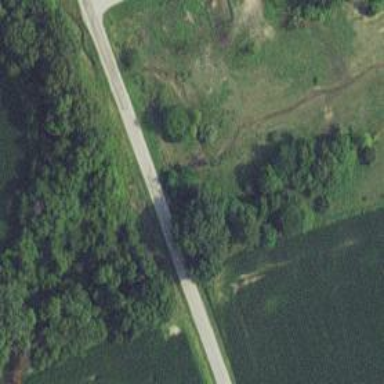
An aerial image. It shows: Culvert tunnel.